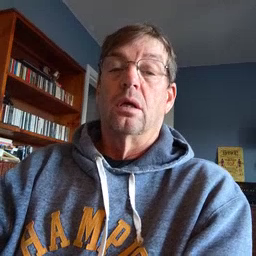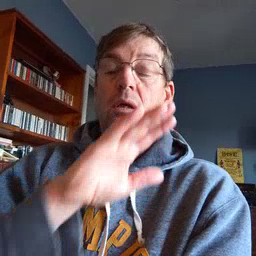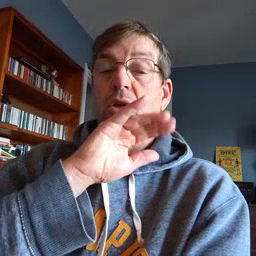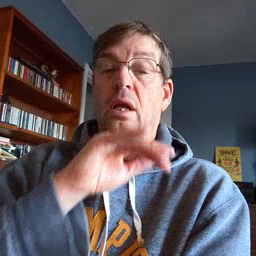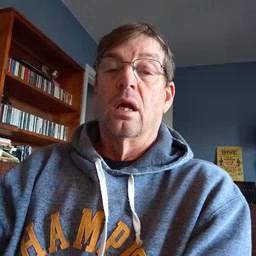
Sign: dirty